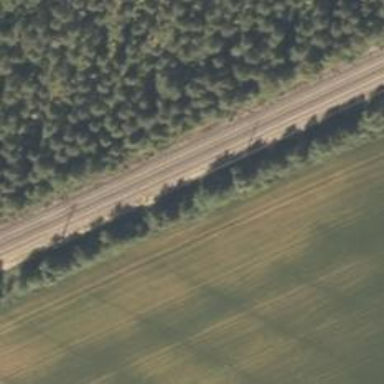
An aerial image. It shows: Continuous rail railway with electrified contact line.